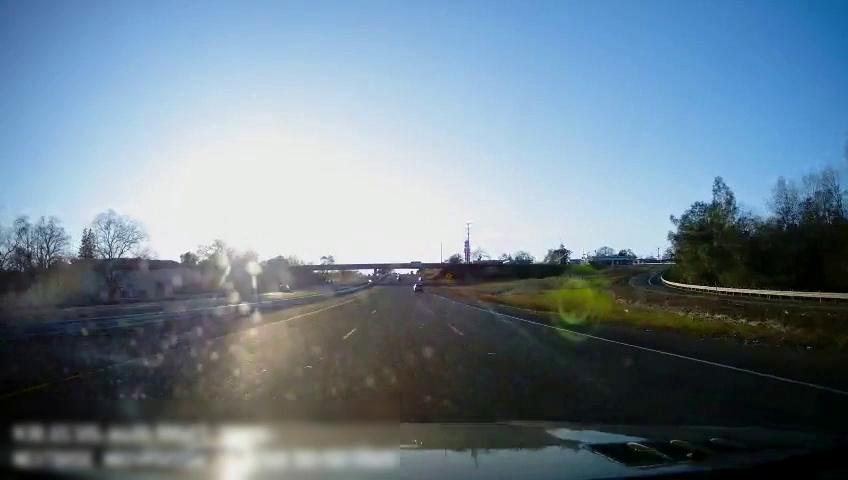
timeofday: Day
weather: Sunny
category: Drivable Space
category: Drivable Space
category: Drivable Space
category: Vehicles | SUV
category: Vehicles | SUV
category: Lanes | Current Lane
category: Lanes | Current Lane
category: Lanes | Alternate Lane
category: Lanes | Alternate Lane
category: Lanes | Alternate Lane
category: Lanes | Alternate Lane
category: Traffic | Signs